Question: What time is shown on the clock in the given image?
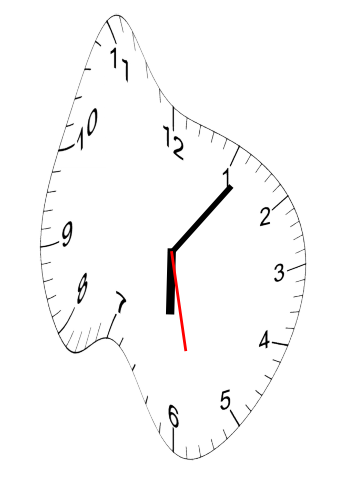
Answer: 06:06:28